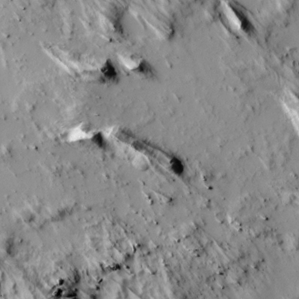
Label: non_frost